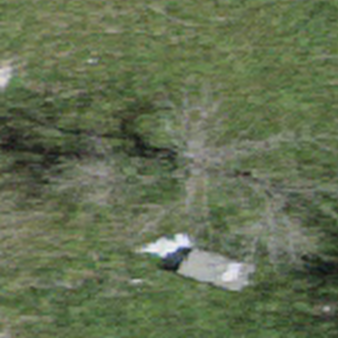
Label: other